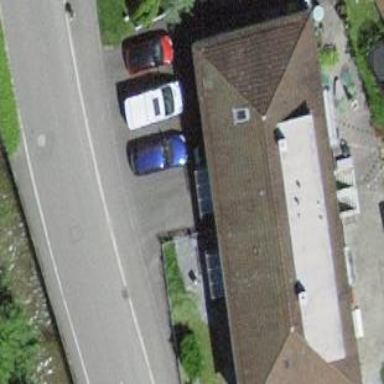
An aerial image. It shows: Residential building with hipped roof.